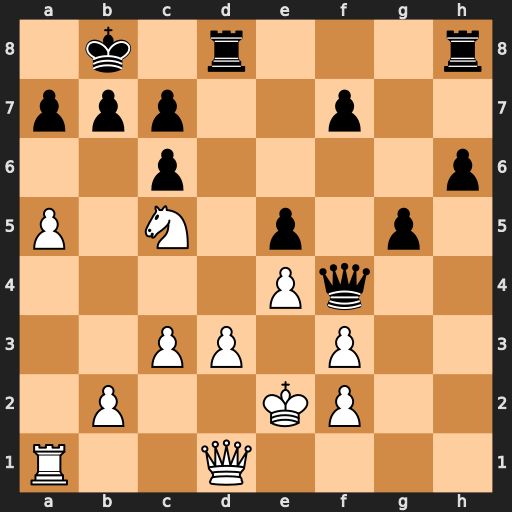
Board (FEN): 1k1r3r/ppp2p2/2p4p/P1N1p1p1/4Pq2/2PP1P2/1P2KP2/R2Q4
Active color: w
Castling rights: -
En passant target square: -
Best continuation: Qb3 b5 axb6